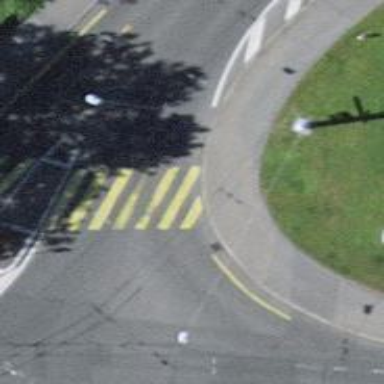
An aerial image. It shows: Kerb barrier.